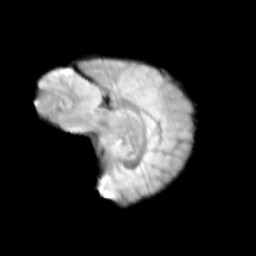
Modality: T2w
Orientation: sagittal
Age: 12
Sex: female
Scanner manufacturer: siemens
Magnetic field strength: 3 T
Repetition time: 3.8 s
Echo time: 0.07 s